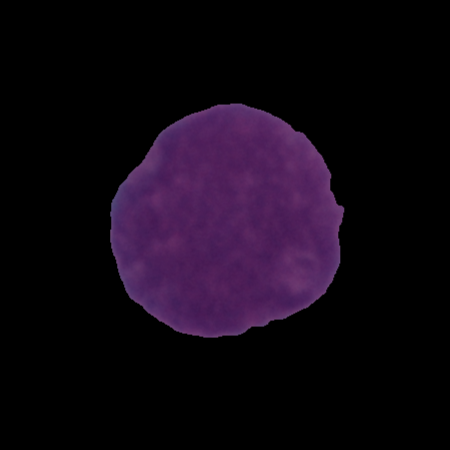
Label: cancer